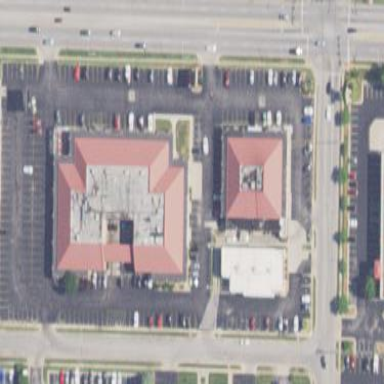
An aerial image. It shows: Retail building.